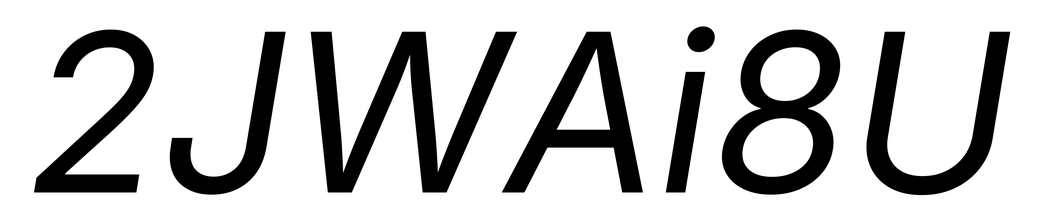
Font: Inter-Italic_Italic